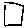
Label: square